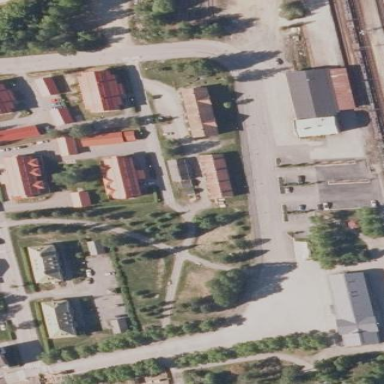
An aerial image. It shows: Residential area.